Question: Hello, I want to change the background color of to white . So I created another series and set its color to white. But, now I just want to display graphPoint only not graph line because white line are also display over blue color line. I also tried to set line width to 0 but nothing happened.
What should I do?
Here is my current series code show below:
'''
XYSeriesRenderer getFakeSeriesRenderer(){
XYSeriesRenderer r_fake=new XYSeriesRenderer();
r_fake.setColor(Color.WHITE);
r_fake.setPointStyle(PointStyle.CIRCLE);
r_fake.setPointStrokeWidth(getPixels(1));
r.setLineWidth(0.0f);
r_fake.setFillPoints(true);
r_fake.setDisplayChartValuesDistance((int)getPixels((int)context.getResources().getDimension(R.dimen.chart_value_distance)));
r_fake.setChartValuesTextSize((int)getPixels((int)context.getResources().getDimension(R.dimen.chart_text_size)));
return r_fake;
}
'''

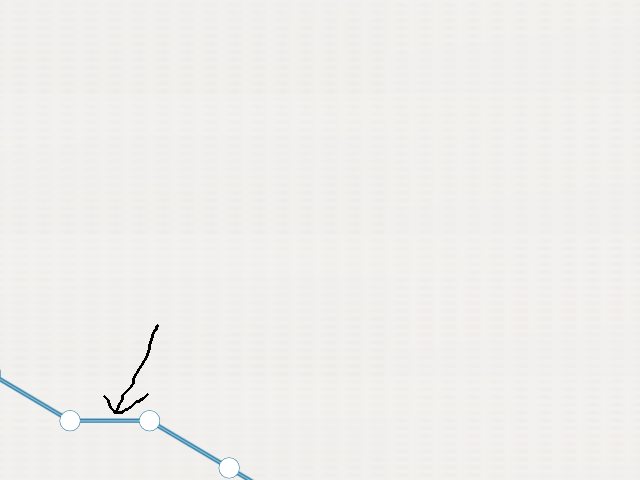
Answer: The solution is to create a scatter chart instead of the line chart you are currently building.